Interaction volume radius: 10 \u00c5
Interaction volume height: 25 \u00c5
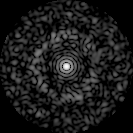
Disorder parameter: 0.8179